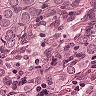
Metastatic tissue present: yes